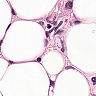
Metastatic tissue present: yes